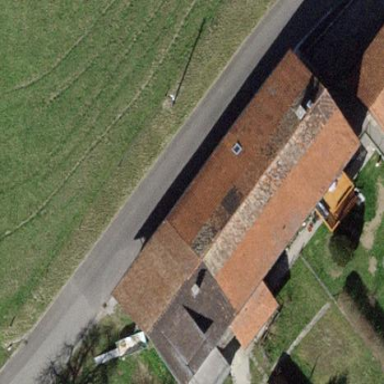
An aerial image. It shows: Terrace-style building with gabled roof.